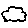
Label: cloud